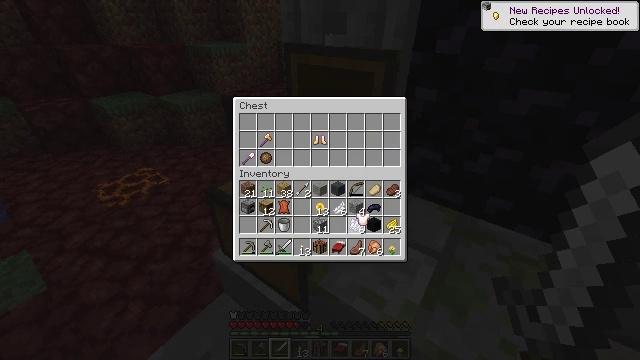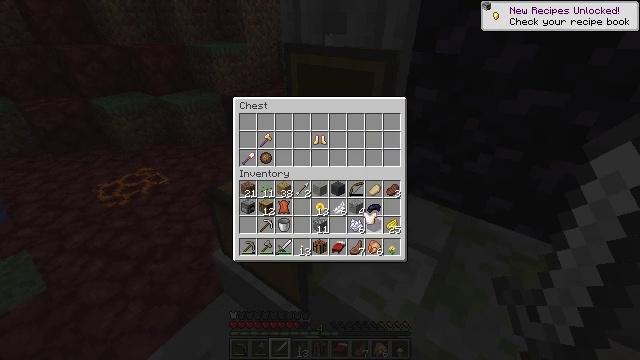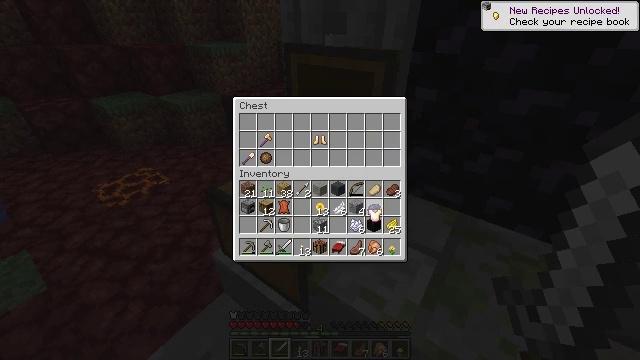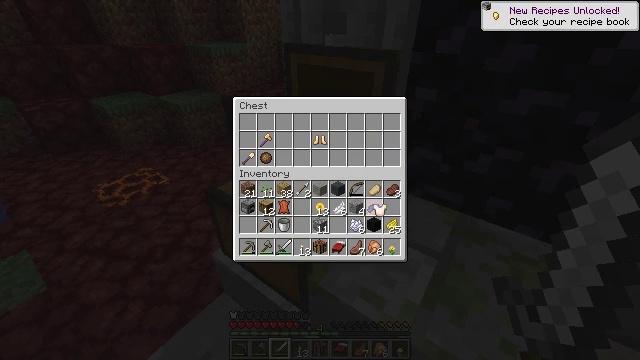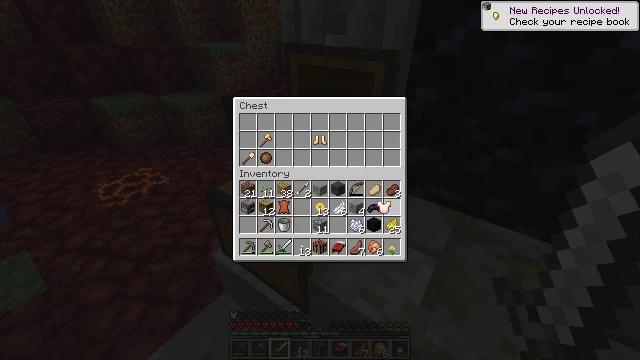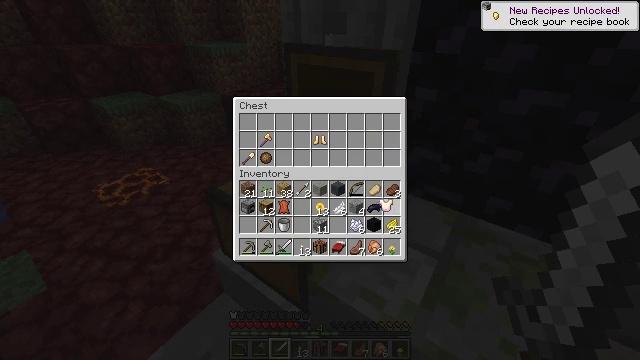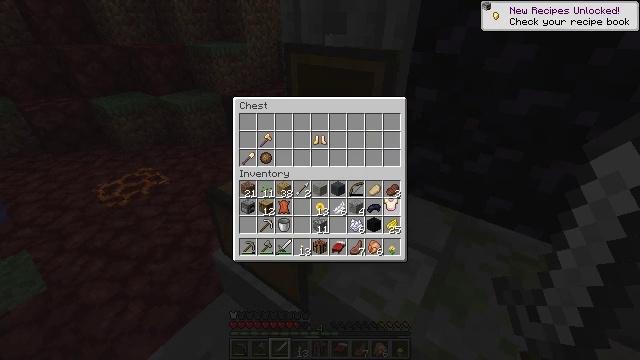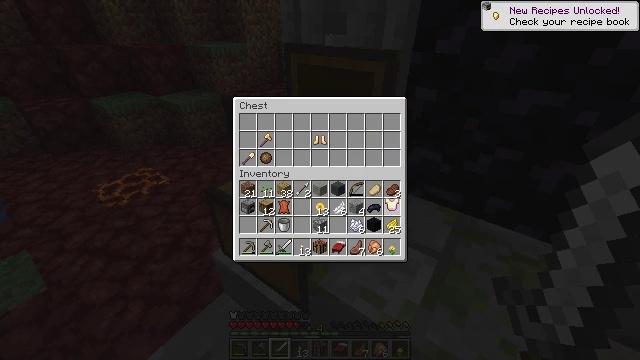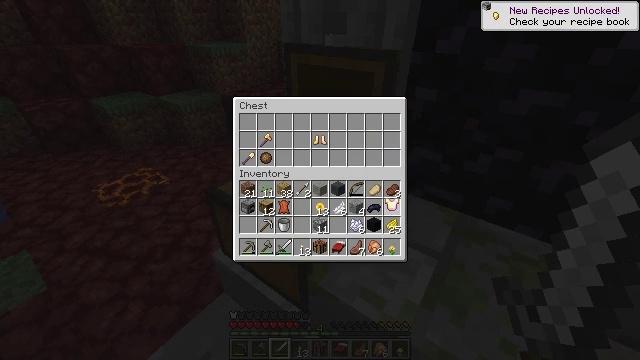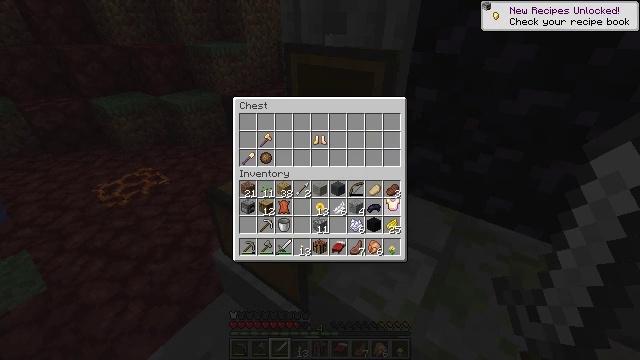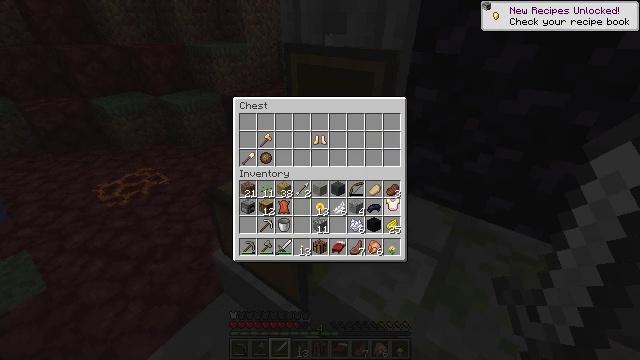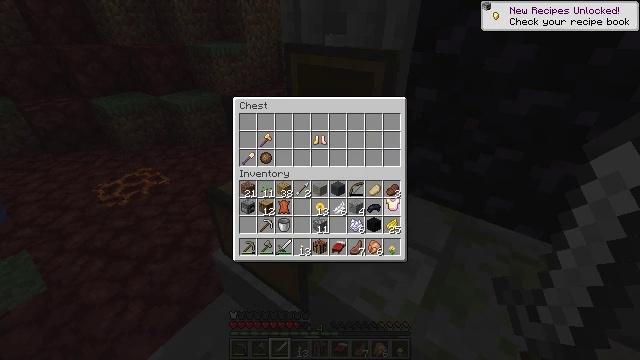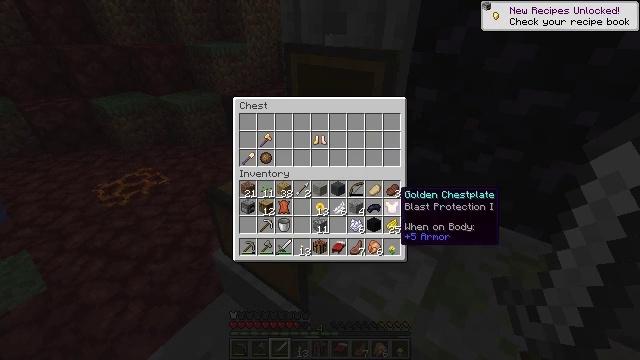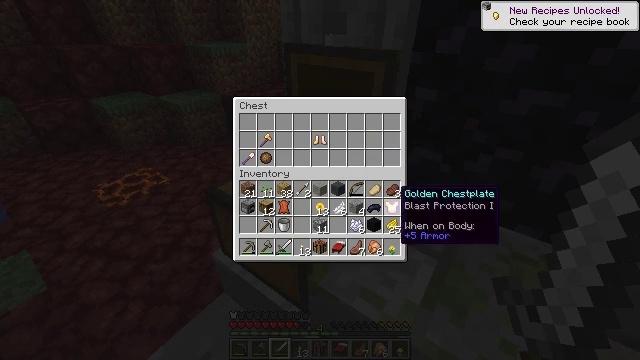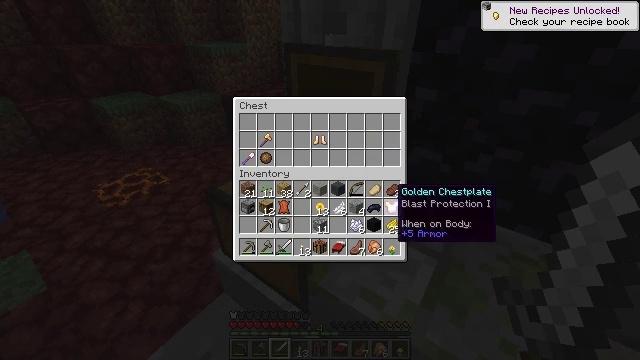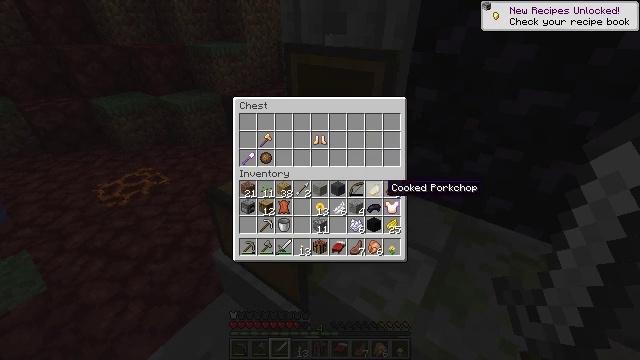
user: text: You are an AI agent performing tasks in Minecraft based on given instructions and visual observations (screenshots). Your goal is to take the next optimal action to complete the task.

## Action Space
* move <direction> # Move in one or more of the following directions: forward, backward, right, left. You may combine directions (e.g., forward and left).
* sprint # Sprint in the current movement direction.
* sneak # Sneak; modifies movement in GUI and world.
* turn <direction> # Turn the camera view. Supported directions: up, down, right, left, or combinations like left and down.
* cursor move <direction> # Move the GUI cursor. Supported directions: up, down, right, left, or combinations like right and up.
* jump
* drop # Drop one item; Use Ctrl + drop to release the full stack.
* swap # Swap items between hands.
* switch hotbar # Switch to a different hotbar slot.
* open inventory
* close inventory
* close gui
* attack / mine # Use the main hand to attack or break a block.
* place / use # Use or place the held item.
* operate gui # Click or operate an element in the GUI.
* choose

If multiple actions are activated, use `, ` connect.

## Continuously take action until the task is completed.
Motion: motion action
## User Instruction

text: Drop a bow.
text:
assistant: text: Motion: cursor move right
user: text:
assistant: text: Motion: no_op
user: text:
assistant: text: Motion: no_op
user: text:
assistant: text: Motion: no_op
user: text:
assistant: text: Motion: no_op
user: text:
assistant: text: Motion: no_op
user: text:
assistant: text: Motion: no_op
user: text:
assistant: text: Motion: no_op
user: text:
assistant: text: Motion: no_op
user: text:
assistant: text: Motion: operate gui
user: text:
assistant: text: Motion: operate gui
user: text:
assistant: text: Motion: no_op
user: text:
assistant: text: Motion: no_op
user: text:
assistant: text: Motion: no_op
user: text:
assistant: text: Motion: cursor move left
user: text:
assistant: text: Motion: cursor move left and up
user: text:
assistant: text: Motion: cursor move left and up
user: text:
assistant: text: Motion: no_op
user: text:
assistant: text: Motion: no_op
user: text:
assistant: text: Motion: no_op
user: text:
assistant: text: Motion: no_op
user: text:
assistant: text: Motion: no_op
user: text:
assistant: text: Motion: no_op
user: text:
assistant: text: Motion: no_op
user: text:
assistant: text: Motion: no_op
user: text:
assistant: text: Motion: no_op
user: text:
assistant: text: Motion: no_op
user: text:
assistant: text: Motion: no_op
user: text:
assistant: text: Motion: operate gui
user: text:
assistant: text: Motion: operate gui